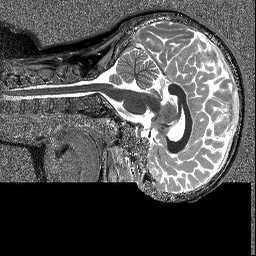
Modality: T1map
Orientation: sagittal
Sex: female